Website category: restaurant
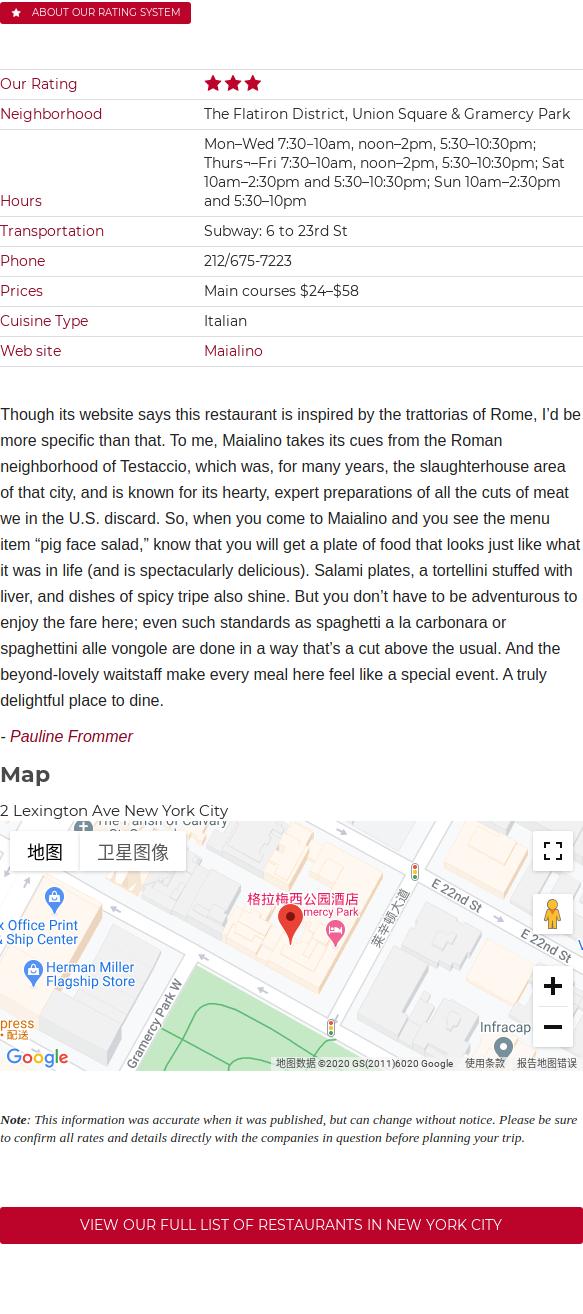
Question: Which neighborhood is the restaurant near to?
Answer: The Flatiron District, Union Square & Gramercy Park

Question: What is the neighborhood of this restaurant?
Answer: The Flatiron District, Union Square & Gramercy Park

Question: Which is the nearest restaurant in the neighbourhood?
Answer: The Flatiron District, Union Square & Gramercy Park

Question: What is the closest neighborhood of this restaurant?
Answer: The Flatiron District, Union Square & Gramercy Park

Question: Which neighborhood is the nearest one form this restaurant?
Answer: The Flatiron District, Union Square & Gramercy Park

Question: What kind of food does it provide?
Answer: Italian

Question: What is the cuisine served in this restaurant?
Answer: Italian

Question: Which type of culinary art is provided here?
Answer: Italian

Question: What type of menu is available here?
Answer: Italian

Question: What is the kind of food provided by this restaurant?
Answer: Italian

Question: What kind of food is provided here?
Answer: Italian

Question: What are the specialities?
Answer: Italian

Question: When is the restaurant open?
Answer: MonWed 7:3010am, noon2pm, 5:3010:30pm; Thurs¬Fri 7:3010am, noon2pm, 5:3010:30pm; Sat 10am2:30pm and 5:3010:30pm; Sun 10am2:30pm and 5:3010pm

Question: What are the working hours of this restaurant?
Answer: MonWed 7:3010am, noon2pm, 5:3010:30pm; Thurs¬Fri 7:3010am, noon2pm, 5:3010:30pm; Sat 10am2:30pm and 5:3010:30pm; Sun 10am2:30pm and 5:3010pm

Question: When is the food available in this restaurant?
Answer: MonWed 7:3010am, noon2pm, 5:3010:30pm; Thurs¬Fri 7:3010am, noon2pm, 5:3010:30pm; Sat 10am2:30pm and 5:3010:30pm; Sun 10am2:30pm and 5:3010pm

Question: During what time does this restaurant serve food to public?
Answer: MonWed 7:3010am, noon2pm, 5:3010:30pm; Thurs¬Fri 7:3010am, noon2pm, 5:3010:30pm; Sat 10am2:30pm and 5:3010:30pm; Sun 10am2:30pm and 5:3010pm

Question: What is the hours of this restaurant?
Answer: MonWed 7:3010am, noon2pm, 5:3010:30pm; Thurs¬Fri 7:3010am, noon2pm, 5:3010:30pm; Sat 10am2:30pm and 5:3010:30pm; Sun 10am2:30pm and 5:3010pm

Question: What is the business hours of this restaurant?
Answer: MonWed 7:3010am, noon2pm, 5:3010:30pm; Thurs¬Fri 7:3010am, noon2pm, 5:3010:30pm; Sat 10am2:30pm and 5:3010:30pm; Sun 10am2:30pm and 5:3010pm

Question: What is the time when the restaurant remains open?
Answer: MonWed 7:3010am, noon2pm, 5:3010:30pm; Thurs¬Fri 7:3010am, noon2pm, 5:3010:30pm; Sat 10am2:30pm and 5:3010:30pm; Sun 10am2:30pm and 5:3010pm

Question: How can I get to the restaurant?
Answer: Subway: 6 to 23rd St

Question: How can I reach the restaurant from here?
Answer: Subway: 6 to 23rd St

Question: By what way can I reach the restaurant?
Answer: Subway: 6 to 23rd St

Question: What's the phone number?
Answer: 212/675-7223

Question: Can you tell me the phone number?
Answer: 212/675-7223

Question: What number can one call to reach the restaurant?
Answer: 212/675-7223

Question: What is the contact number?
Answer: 212/675-7223

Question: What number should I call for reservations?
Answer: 212/675-7223

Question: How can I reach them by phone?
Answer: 212/675-7223

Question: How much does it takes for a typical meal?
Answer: Main courses $24$58

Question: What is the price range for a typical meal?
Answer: Main courses $24$58

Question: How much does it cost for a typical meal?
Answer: Main courses $24$58

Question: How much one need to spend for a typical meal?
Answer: Main courses $24$58

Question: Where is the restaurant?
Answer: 2 Lexington Ave New York City

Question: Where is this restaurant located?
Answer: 2 Lexington Ave New York City

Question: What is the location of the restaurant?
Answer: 2 Lexington Ave New York City

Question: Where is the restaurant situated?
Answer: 2 Lexington Ave New York City

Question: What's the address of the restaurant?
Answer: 2 Lexington Ave New York City

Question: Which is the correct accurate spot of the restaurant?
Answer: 2 Lexington Ave New York City

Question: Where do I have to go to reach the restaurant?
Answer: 2 Lexington Ave New York City